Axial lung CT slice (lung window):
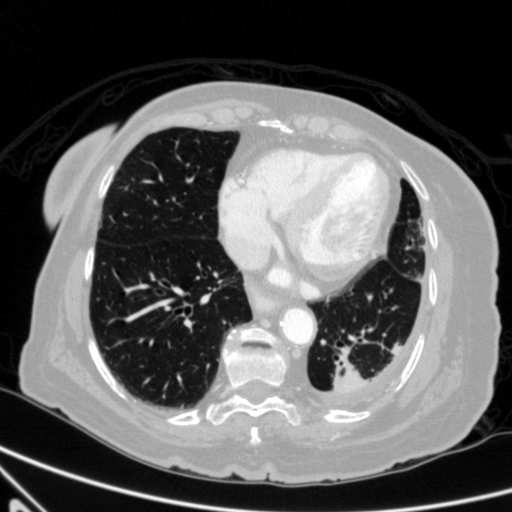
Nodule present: no